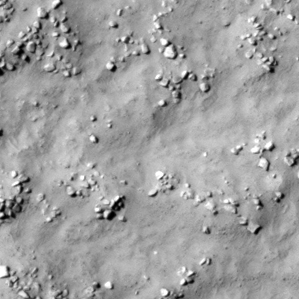
Label: non_frost